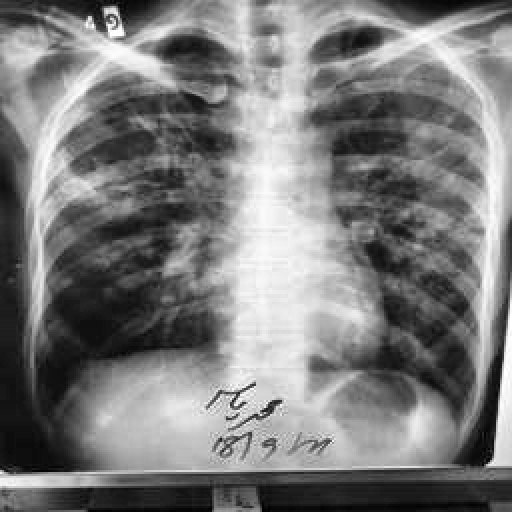
Finding: TUBERCULOSIS